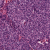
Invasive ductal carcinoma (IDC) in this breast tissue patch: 1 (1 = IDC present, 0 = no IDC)